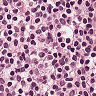
Metastatic tissue present: no